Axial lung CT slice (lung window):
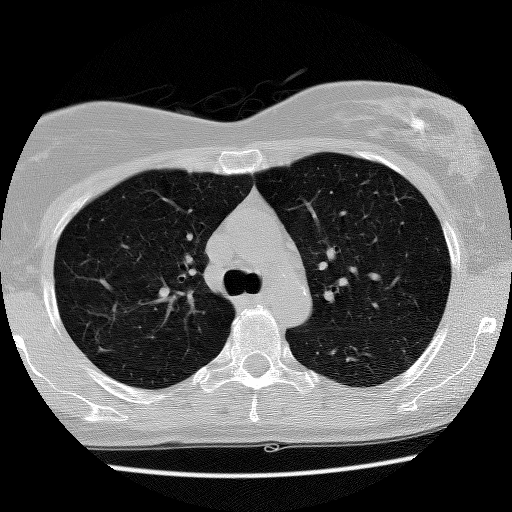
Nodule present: no